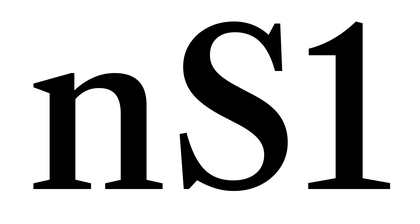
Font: LibreCaslonText_Medium